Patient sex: M
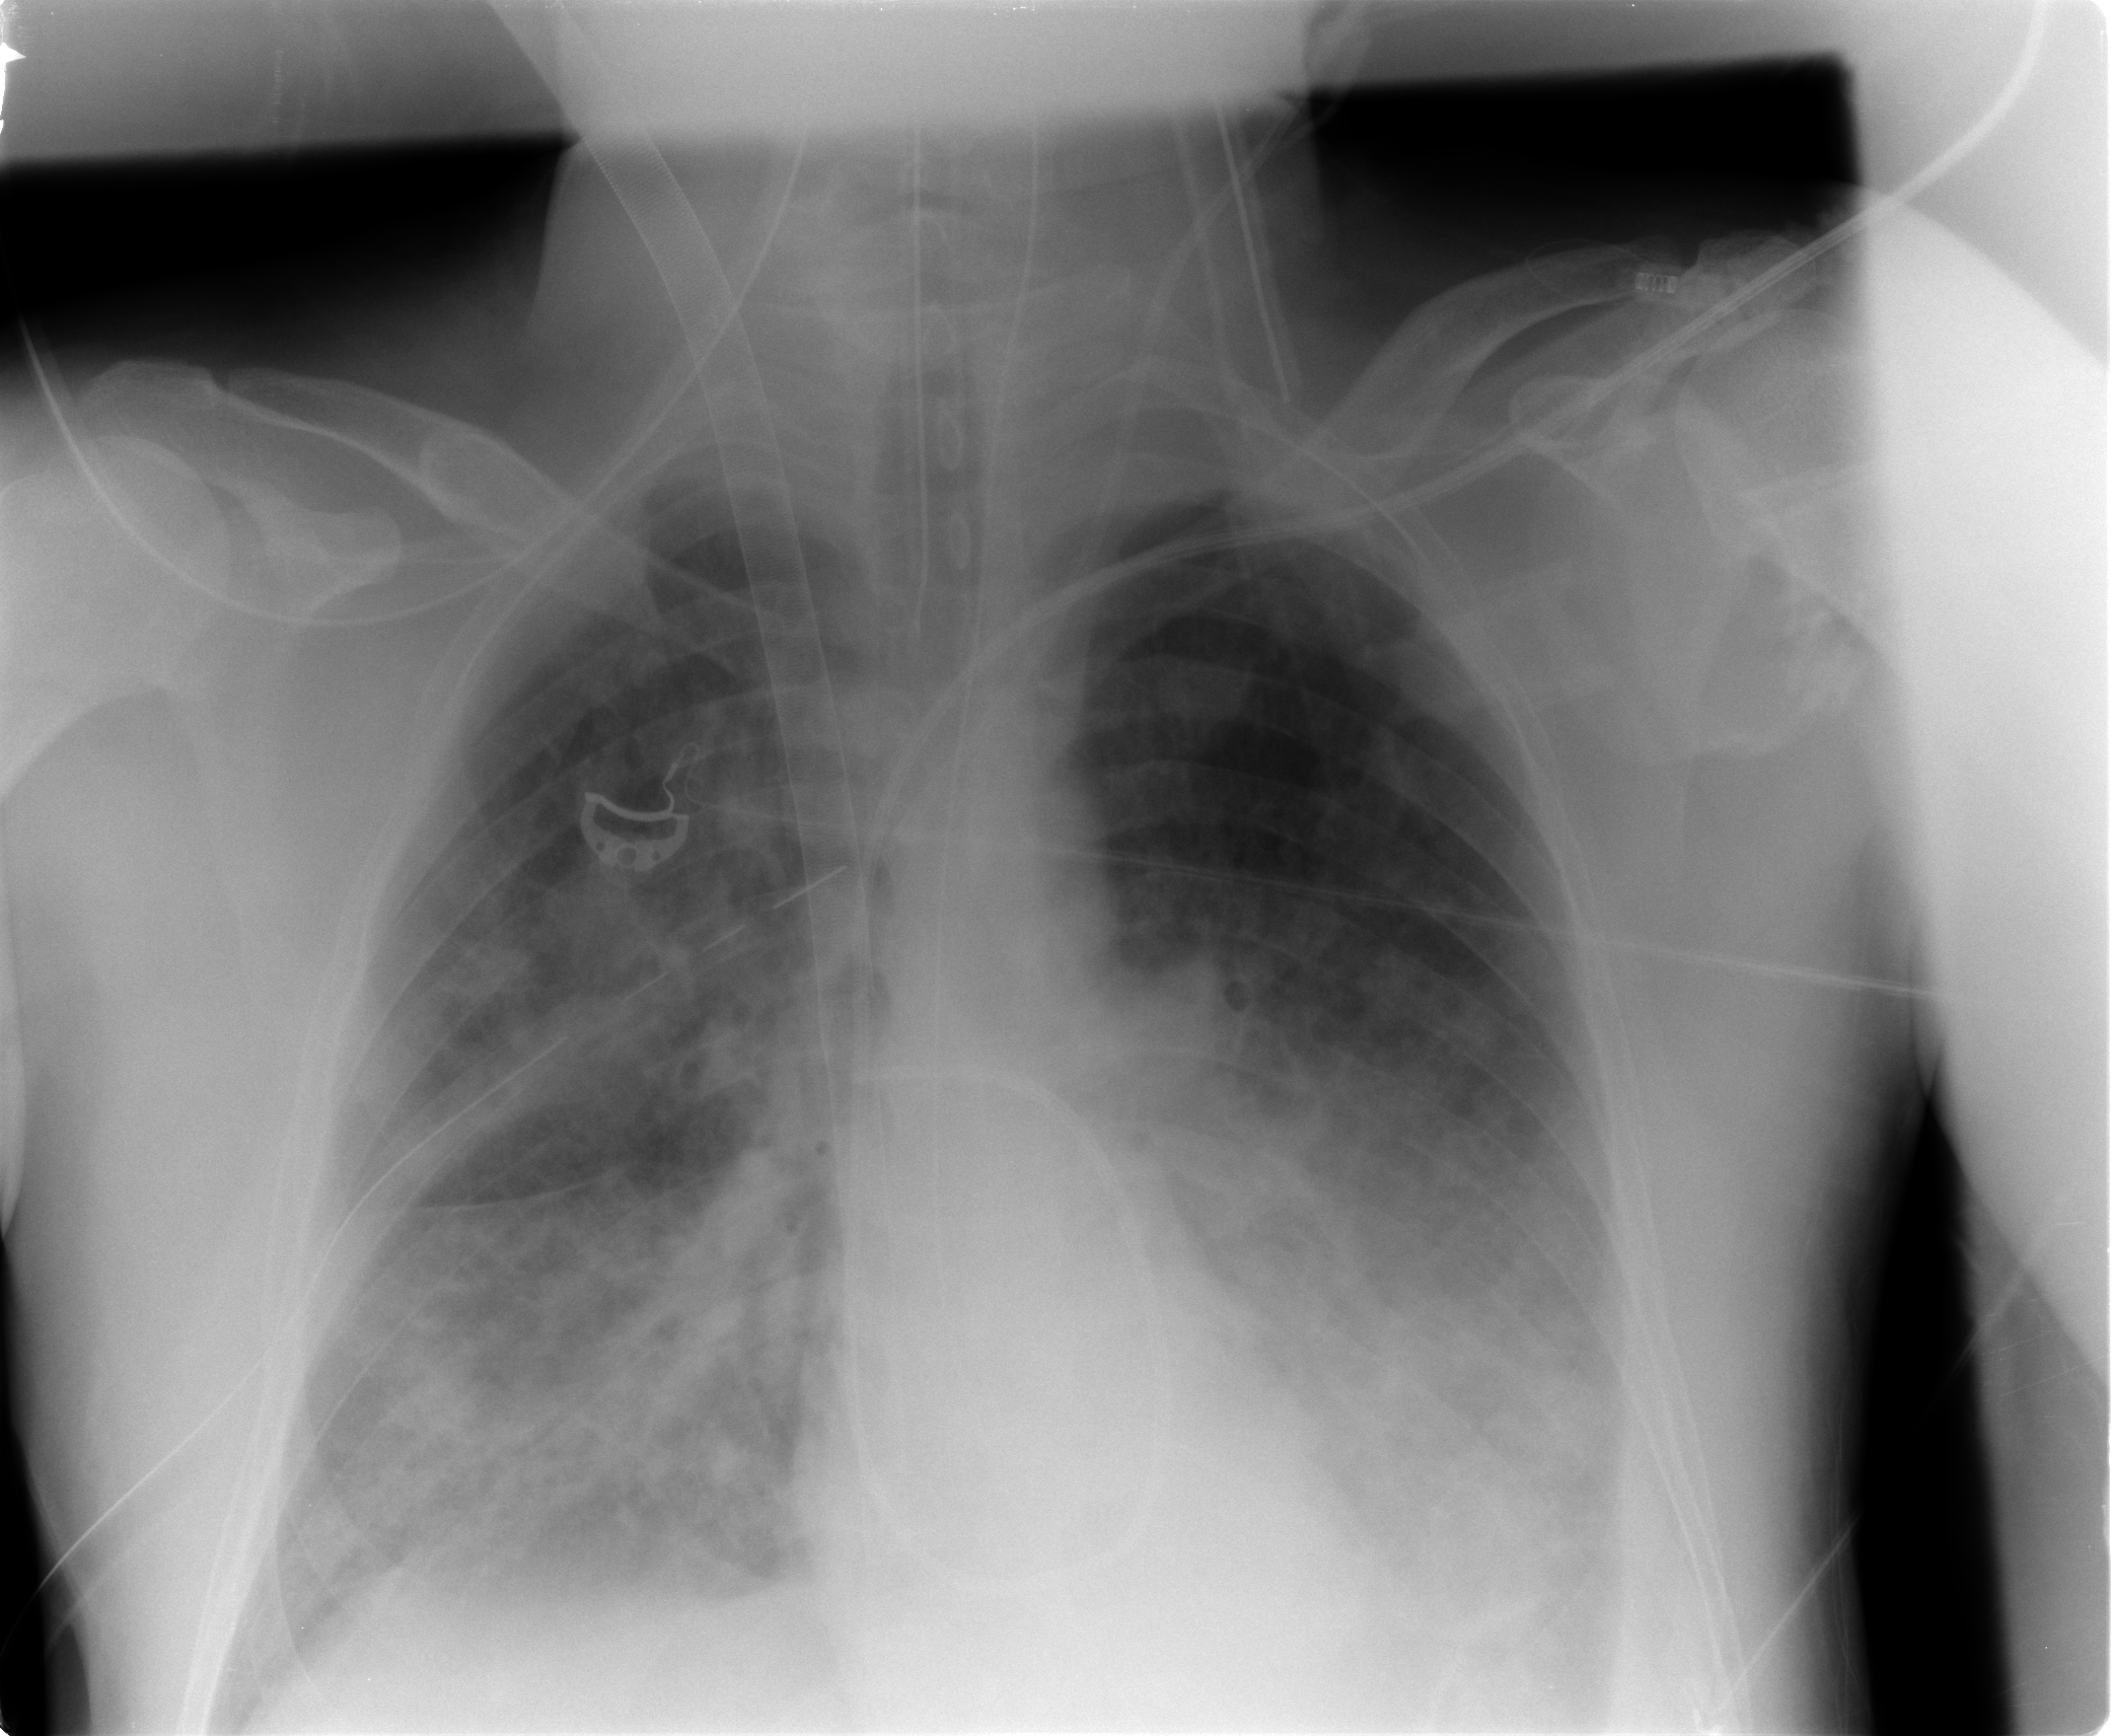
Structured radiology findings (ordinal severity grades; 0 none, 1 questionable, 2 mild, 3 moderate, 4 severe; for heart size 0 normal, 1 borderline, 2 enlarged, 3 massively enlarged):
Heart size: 0
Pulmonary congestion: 0
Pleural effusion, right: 2
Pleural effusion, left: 2
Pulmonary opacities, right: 3
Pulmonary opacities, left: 3
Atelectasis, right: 3
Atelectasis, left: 3